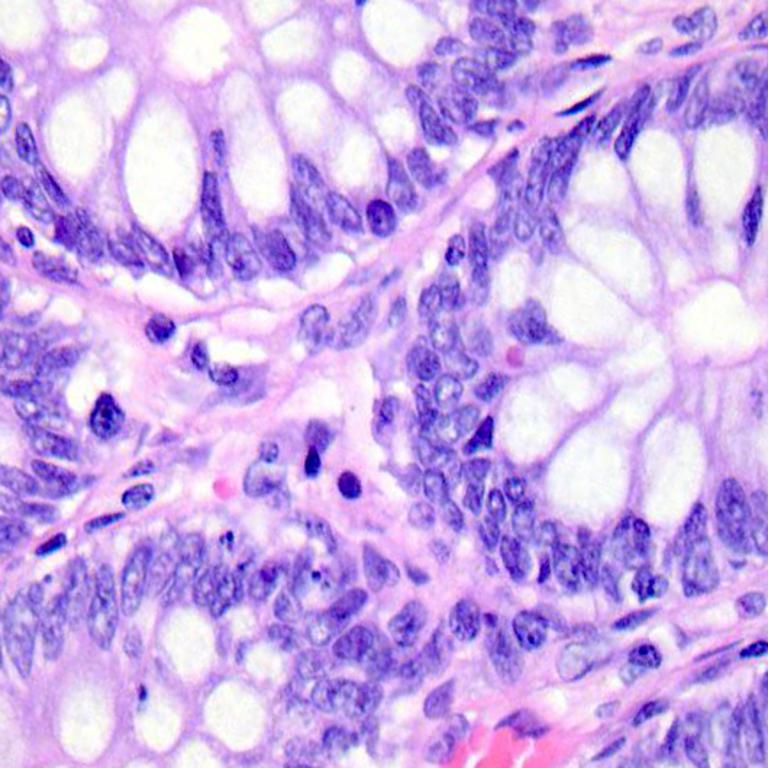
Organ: colon
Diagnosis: benign